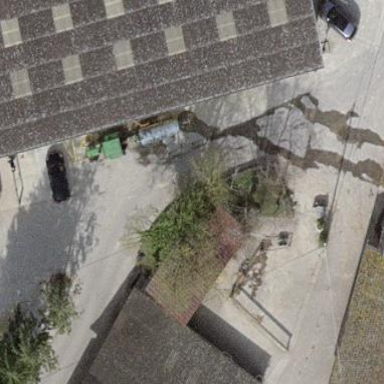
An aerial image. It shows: Shed building.